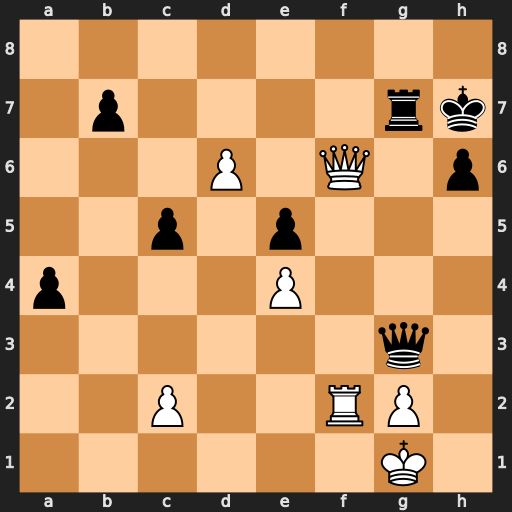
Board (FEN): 8/1p4rk/3P1Q1p/2p1p3/p3P3/6q1/2P2RP1/6K1
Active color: w
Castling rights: -
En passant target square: -
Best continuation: d7 Rxd7 Qf5+